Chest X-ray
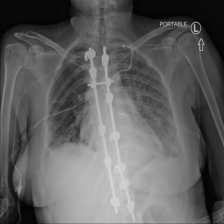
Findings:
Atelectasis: negative
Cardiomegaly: negative
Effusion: positive
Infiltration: negative
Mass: negative
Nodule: negative
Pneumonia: negative
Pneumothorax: negative
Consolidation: negative
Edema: negative
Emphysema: negative
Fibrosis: negative
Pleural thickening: negative
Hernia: negative